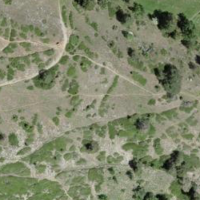
EUNIS habitat code: 26
Species observed at this site:
Astrantia major